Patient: sex M, age 51
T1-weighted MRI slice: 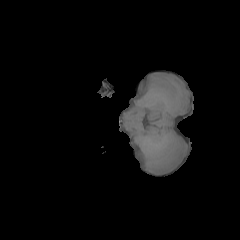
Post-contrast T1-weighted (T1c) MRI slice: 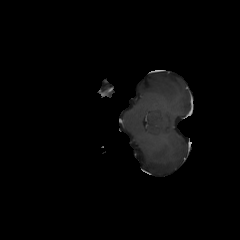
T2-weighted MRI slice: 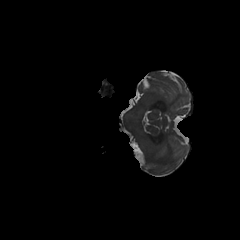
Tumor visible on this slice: no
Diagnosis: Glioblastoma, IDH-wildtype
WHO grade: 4